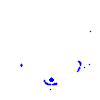
Particle: kaon